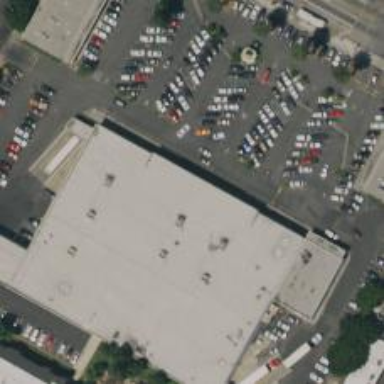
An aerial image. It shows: Supermarket.